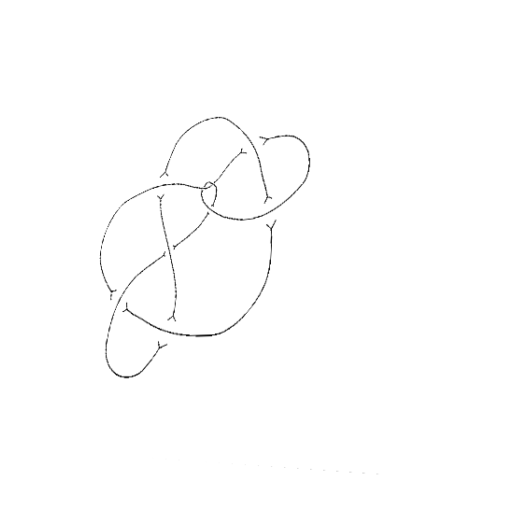
Crossing number: 9